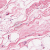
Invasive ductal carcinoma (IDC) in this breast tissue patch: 0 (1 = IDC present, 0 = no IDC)